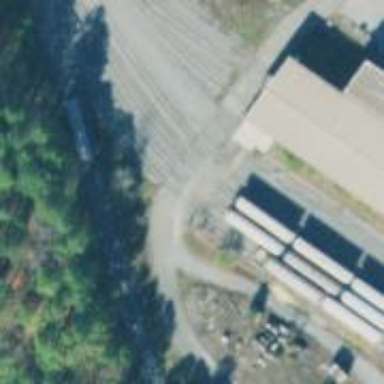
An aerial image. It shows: Railway spur for aggregate freight transportation.